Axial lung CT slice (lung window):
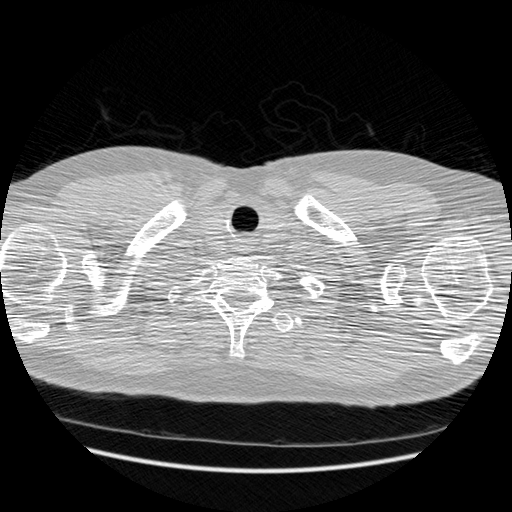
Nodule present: no